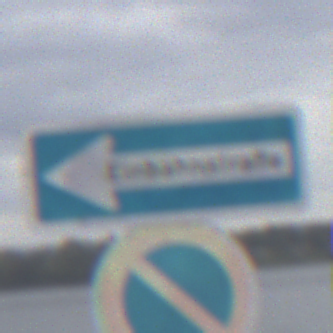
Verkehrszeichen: EinbahnstrasseLinksweisend
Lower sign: EingeschraenktesHalteverbot
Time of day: Midday
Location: Outdoor (Suburban)
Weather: Overcast
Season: NotSpecified
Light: Natural